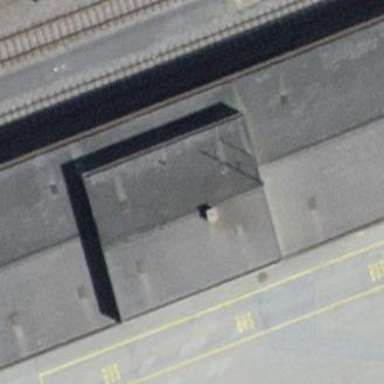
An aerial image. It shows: Train station building.